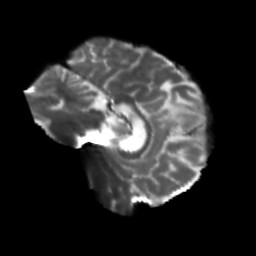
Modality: T2w
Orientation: sagittal
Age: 42
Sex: male
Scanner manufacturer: siemens
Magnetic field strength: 3 T
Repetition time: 5.47 s
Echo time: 0.0854 s